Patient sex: F
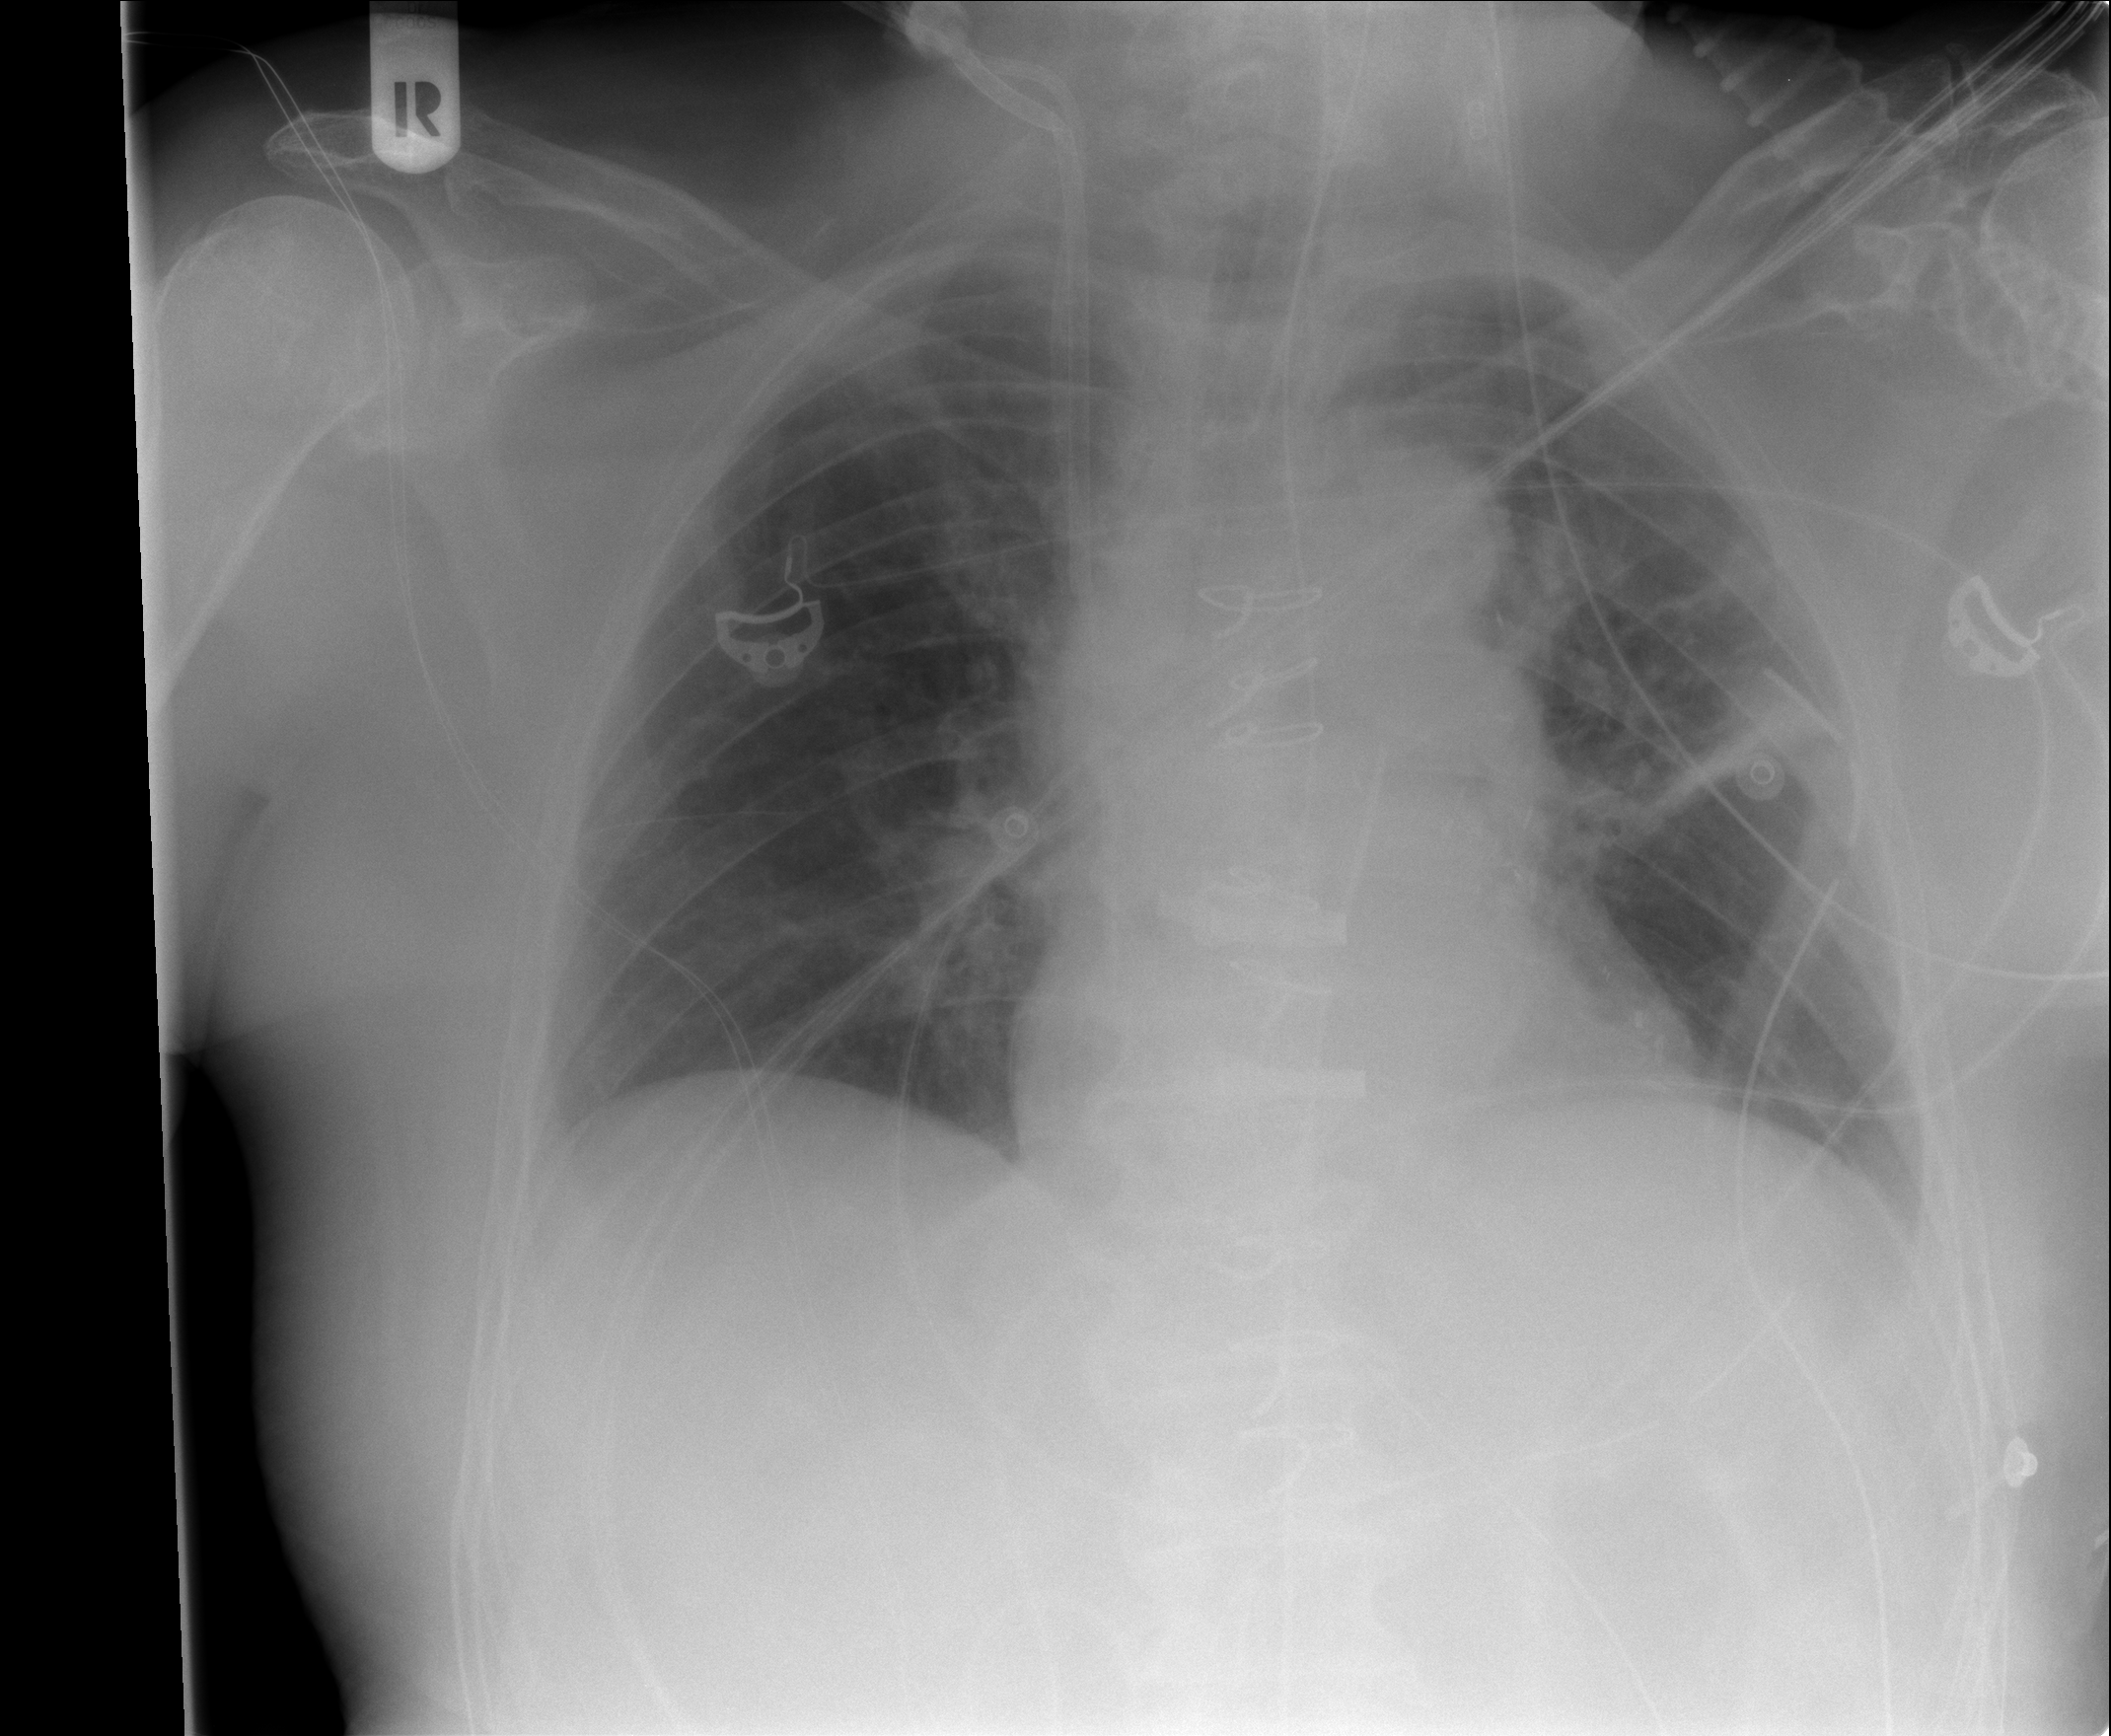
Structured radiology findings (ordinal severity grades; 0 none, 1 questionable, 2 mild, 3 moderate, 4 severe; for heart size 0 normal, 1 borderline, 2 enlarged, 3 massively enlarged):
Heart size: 0
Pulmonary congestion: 0
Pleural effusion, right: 0
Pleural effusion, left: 0
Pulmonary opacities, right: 0
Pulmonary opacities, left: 0
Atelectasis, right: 0
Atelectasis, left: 2